Interaction volume radius: 10 \u00c5
Interaction volume height: 35 \u00c5
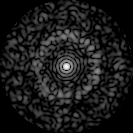
Disorder parameter: 0.827